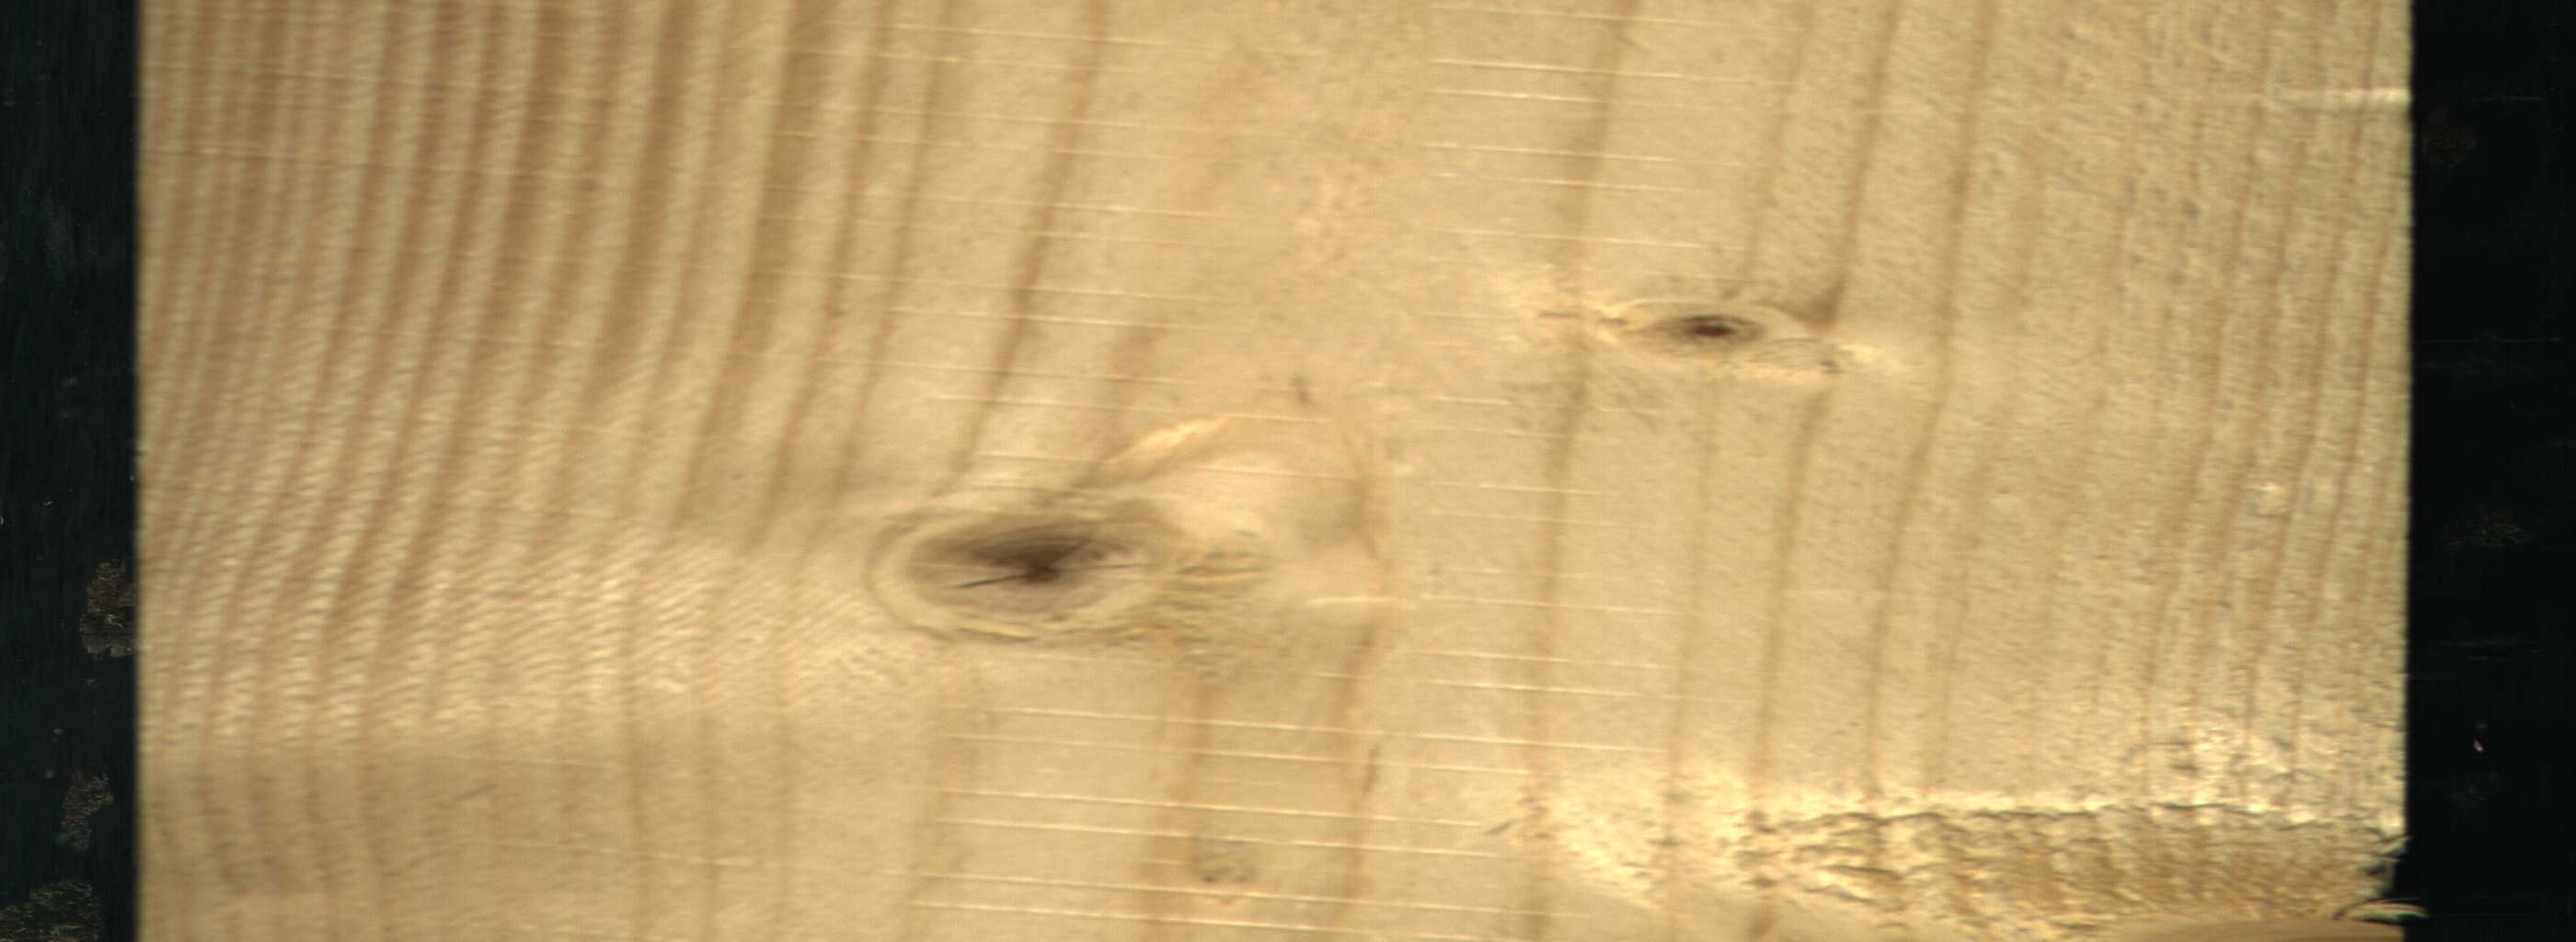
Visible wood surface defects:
knot_with_crack
Live_Knot
Live_Knot